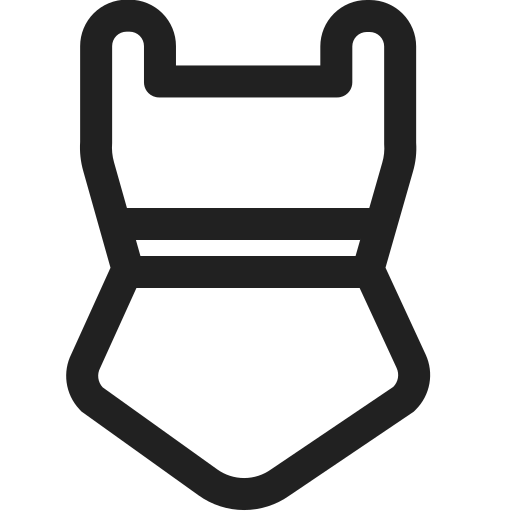
one piece swimsuit high contrast